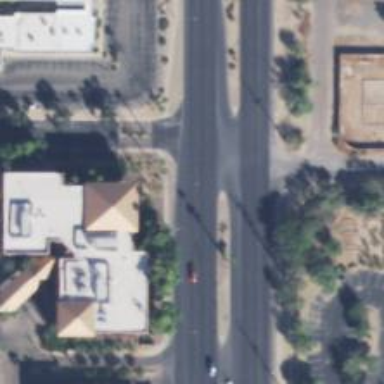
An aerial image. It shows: Road with stop sign.